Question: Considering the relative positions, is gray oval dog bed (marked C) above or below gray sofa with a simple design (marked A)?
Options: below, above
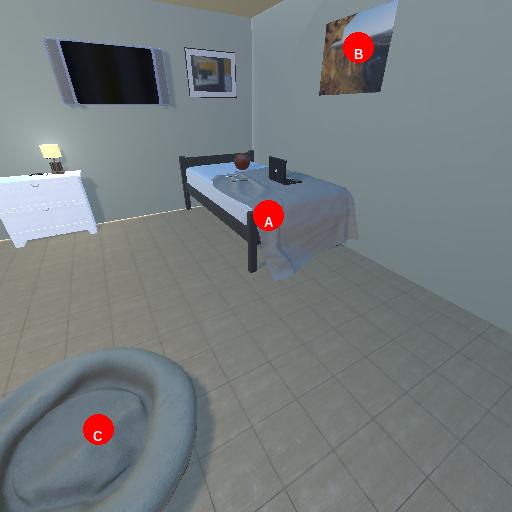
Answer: below